Interaction volume radius: 10 \u00c5
Interaction volume height: 20 \u00c5
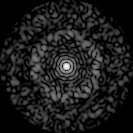
Disorder parameter: 0.8533